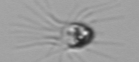
Label: Balanion